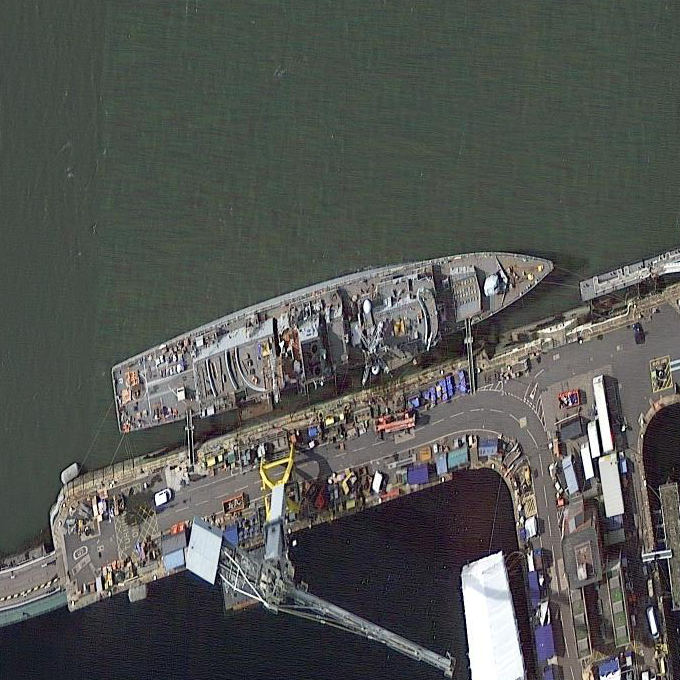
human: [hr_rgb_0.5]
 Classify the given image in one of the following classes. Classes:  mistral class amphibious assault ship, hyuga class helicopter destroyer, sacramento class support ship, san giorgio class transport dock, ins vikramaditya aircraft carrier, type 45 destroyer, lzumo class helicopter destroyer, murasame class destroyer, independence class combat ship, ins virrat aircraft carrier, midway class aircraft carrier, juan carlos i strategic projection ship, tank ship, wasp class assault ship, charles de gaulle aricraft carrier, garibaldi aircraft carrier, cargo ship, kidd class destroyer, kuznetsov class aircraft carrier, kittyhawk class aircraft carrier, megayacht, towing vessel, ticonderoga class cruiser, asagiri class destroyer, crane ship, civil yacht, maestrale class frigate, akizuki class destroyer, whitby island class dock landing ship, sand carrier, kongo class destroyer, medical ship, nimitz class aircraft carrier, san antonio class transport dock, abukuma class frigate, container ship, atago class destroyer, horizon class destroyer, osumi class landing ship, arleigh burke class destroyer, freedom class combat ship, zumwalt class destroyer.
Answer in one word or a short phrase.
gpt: Type 45 destroyer